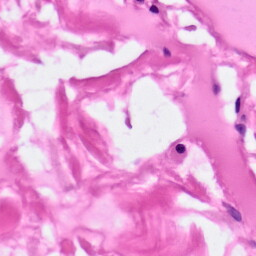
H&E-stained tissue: Pancreatic